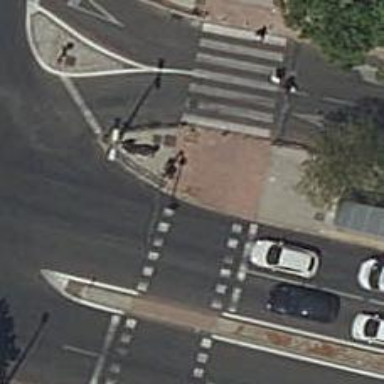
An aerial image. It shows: Bollard barrier.